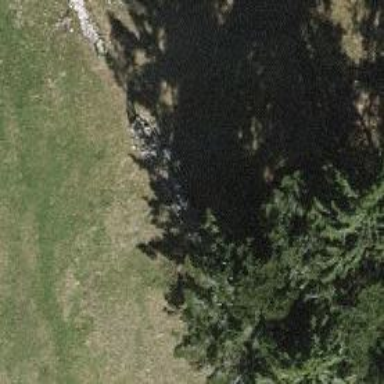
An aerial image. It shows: Dry stone wall barrier.